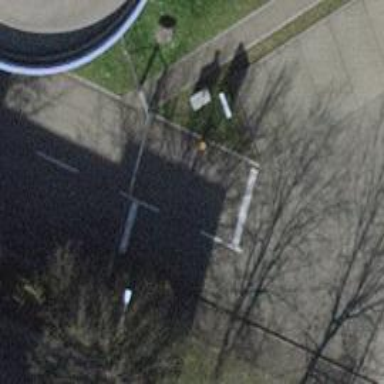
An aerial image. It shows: Lift gate barrier.